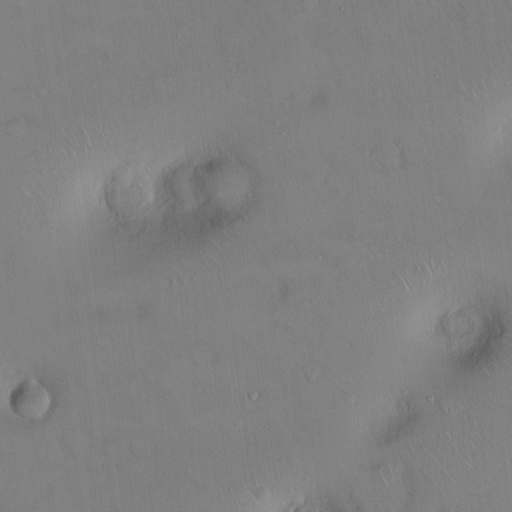
Classes present: Background, Cone